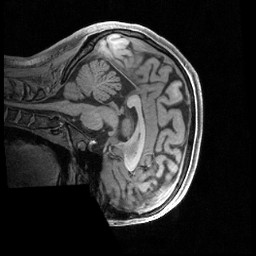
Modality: T1w
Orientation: sagittal
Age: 22
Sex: female
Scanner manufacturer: siemens
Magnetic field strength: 3 T
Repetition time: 2.4 s
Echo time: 0.00231 s